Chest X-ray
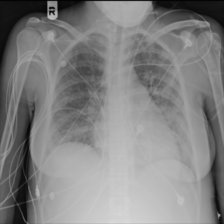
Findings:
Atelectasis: negative
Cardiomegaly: negative
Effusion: negative
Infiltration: positive
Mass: negative
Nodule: negative
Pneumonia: negative
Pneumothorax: negative
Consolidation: negative
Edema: negative
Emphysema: negative
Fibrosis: negative
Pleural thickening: negative
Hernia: negative